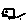
Label: car